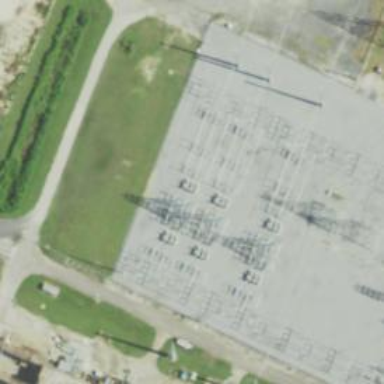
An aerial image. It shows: Switch for power supply.